Interaction volume radius: 10 \u00c5
Interaction volume height: 10 \u00c5
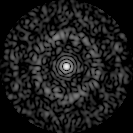
Disorder parameter: 0.816